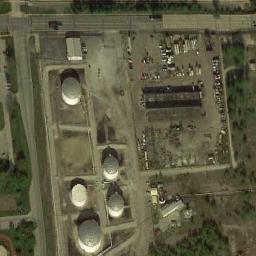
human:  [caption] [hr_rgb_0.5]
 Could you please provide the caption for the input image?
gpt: There are many cars in the open space next to the storage tanks .

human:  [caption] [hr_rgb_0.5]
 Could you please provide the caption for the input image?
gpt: There are nine tanks of different size .

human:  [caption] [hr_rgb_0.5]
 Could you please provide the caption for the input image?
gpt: There are many neatly arranged storage tanks and many cars in the factory .

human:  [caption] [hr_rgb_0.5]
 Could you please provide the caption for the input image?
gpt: There are some white storage tanks on the bare land next to some trees .

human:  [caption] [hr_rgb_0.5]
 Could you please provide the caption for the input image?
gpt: There are five storage tanks beside a black building .